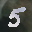
Label: 5